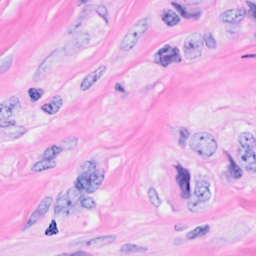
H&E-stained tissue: Breast